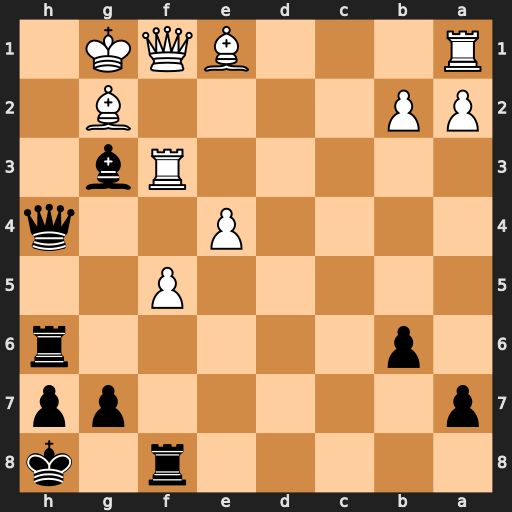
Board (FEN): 5r1k/p5pp/1p5r/5P2/4P2q/5Rb1/PP4B1/R3BQK1
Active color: b
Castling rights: -
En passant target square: -
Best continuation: Qh2#